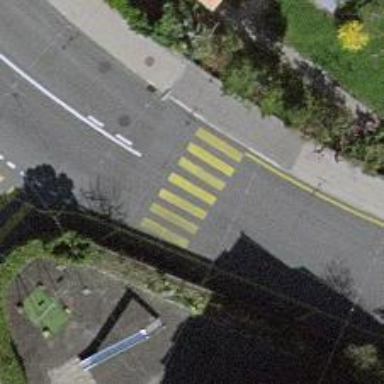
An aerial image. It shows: Marked crossing on footway. The crossing has visible markings.